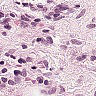
Metastatic tissue present: no